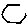
Label: hexagon